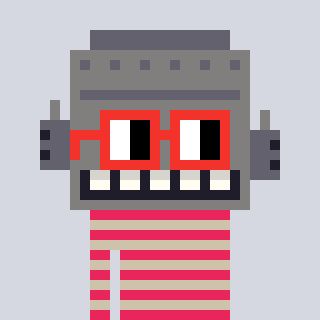
a pixel art character with square red glasses, a robot-shaped head and a bege-colored body on a cool background